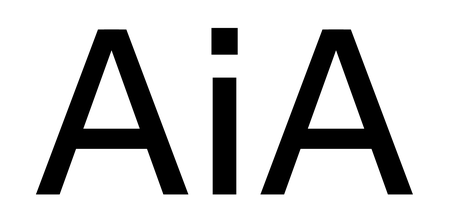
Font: InstrumentSans_Medium